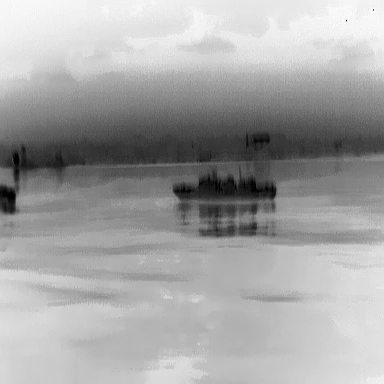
There is a warship in the infrared image.